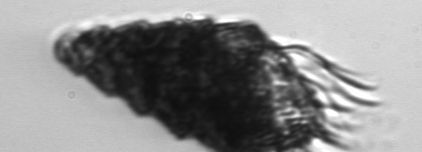
Label: Laboea_strobila